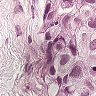
Metastatic tissue present: yes